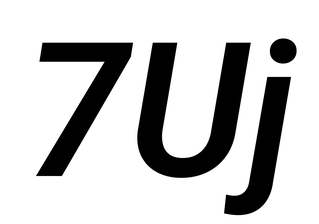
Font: Roboto-Italic_SemiBold_Italic